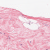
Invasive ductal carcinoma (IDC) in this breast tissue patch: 0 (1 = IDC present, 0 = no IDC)